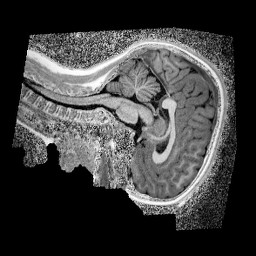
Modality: UNIT1_denoised
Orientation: sagittal
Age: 11
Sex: female
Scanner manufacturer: siemens
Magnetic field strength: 3 T
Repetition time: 4 s
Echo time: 0.00299 s